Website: bh-photo
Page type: receipt
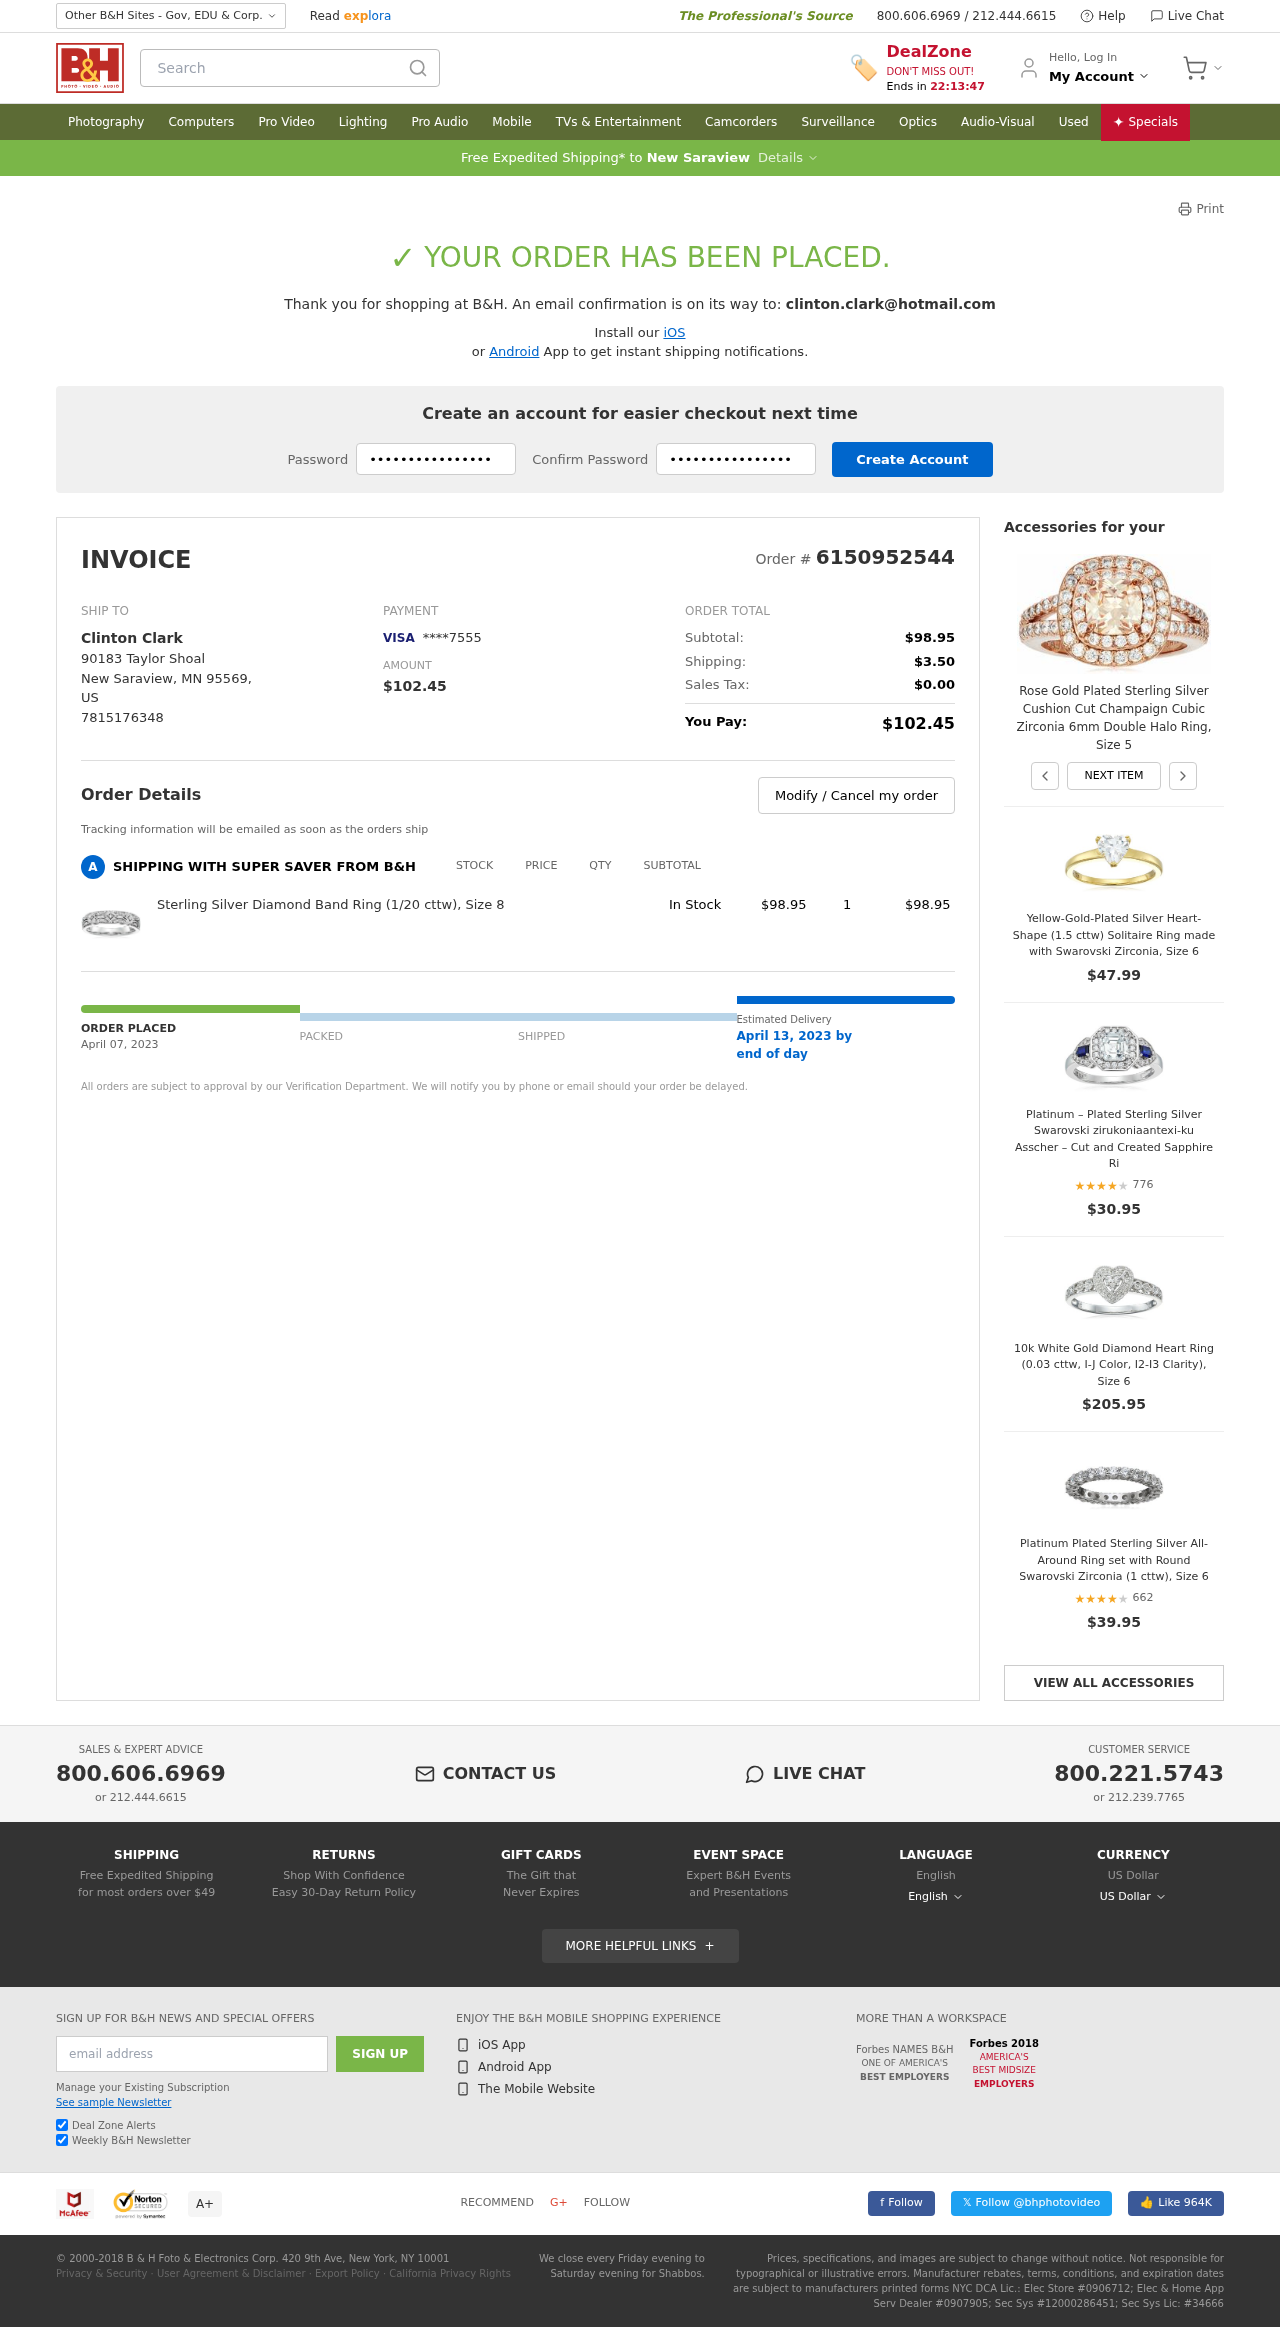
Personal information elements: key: PII_CARD_LAST4
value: ****7555
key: PII_CARD_TYPE
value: VISA
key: PII_CITY
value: New Saraview
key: PII_COUNTRY_CODE
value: US
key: PII_EMAIL
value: clinton.clark@hotmail.com
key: PII_FULLNAME
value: Clinton Clark
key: PII_PHONE
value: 7815176348
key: PII_POSTCODE
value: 95569
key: PII_STATE_ABBR
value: MN
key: PII_STREET
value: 90183 Taylor Shoal
Product elements: key: PRODUCT1_NAME
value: Sterling Silver Diamond Band Ring (1/20 cttw), Size 8
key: PRODUCT1_PRICE
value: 98.95
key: PRODUCT1_QUANTITY
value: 1
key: PRODUCT2_NAME
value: Rose Gold Plated Sterling Silver Cushion Cut Champaign Cubic Zirconia 6mm Double Halo Ring, Size 5
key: PRODUCT3_NAME
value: Yellow-Gold-Plated Silver Heart-Shape (1.5 cttw) Solitaire Ring made with Swarovski Zirconia, Size 6
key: PRODUCT3_PRICE
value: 47.99
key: PRODUCT4_NAME
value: Platinum – Plated Sterling Silver Swarovski zirukoniaantexi-ku Asscher – Cut and Created Sapphire Ri
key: PRODUCT4_NUM_RATINGS
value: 776
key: PRODUCT4_PRICE
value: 30.95
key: PRODUCT4_RATING
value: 4.1
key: PRODUCT5_NAME
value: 10k White Gold Diamond Heart Ring (0.03 cttw, I-J Color, I2-I3 Clarity), Size 6
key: PRODUCT5_PRICE
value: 205.95
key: PRODUCT6_NAME
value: Platinum Plated Sterling Silver All-Around Ring set with Round Swarovski Zirconia (1 cttw), Size 6
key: PRODUCT6_NUM_RATINGS
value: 662
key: PRODUCT6_PRICE
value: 39.95
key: PRODUCT6_RATING
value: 3.9
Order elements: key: ORDER_ID
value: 6150952544
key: ORDER_TOTAL
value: $102.45
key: ORDER_SUBTOTAL
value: $98.95
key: ORDER_SHIPPING_COST
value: $3.50
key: ORDER_TAX
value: $0.00
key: ORDER_DATE
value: April 07, 2023
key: ORDER_DELIVERY_DATE
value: April 13, 2023 by
Search elements: key: HEADER_SEARCH
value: Search